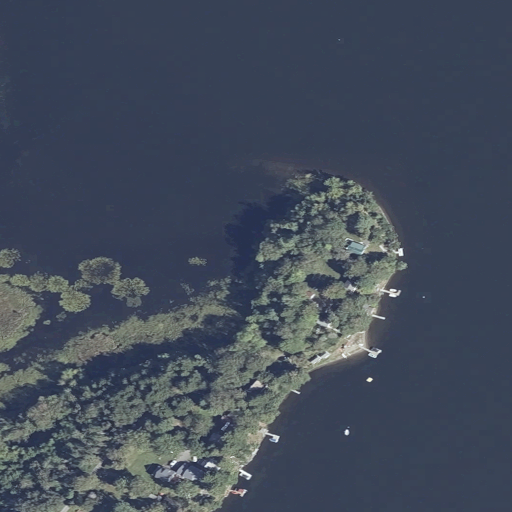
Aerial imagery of cape in Maine named Wentworth Point containing open water, open development, woody wetlands, mixed forest, low intensity development, herbaceous wetlands, and grassland